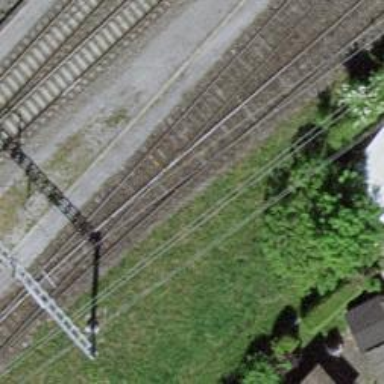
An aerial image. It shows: Siding railway line with electrified contact line for the trains.